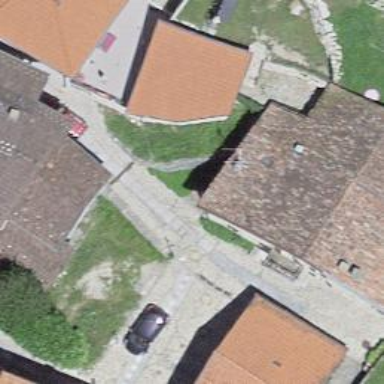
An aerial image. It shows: Alleyway designated as service road.